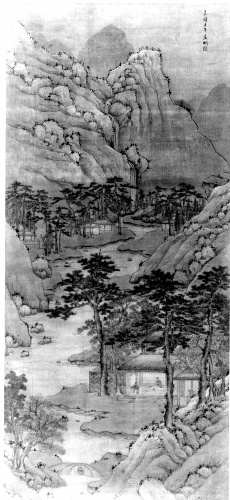
Artist: Unidentified artist|Wen Zhengming
Artist bio: |Chinese, 1470–1559
Object type: Hanging scroll
Classification: Paintings
Medium: Hanging scroll; ink on silk
Culture: China
Period: Ming (1368–1644) or Qing (1644–1911) dynasty
Dimensions: 69 x 30 1/2 in. (175.3 x 77.5 cm)
Department: Asian Art
Credit line: John Stewart Kennedy Fund, 1913
Accession year: 1913
Repository: Metropolitan Museum of Art, New York, NY
Tags: Mountains|Landscapes